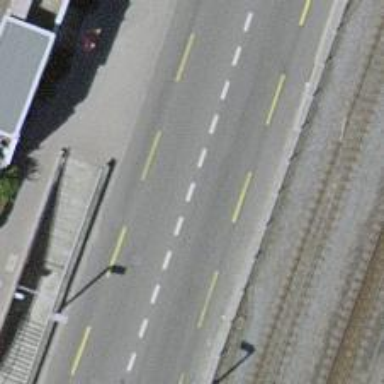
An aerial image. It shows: Primary road with asphalt surface and designated cycle lane.